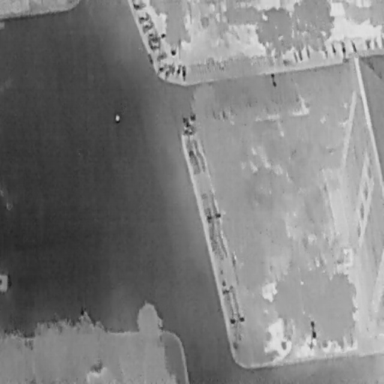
There are nine Bicycles in the infrared image.